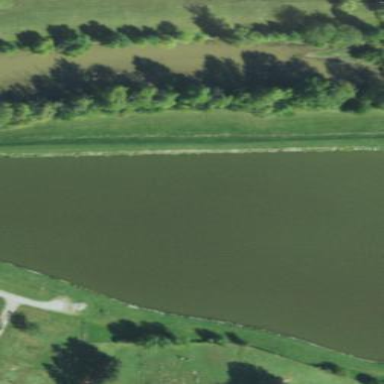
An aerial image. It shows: Reservoir of water.